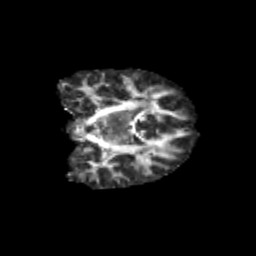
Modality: FA
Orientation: coronal
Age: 11
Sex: male
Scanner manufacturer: siemens
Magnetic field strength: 3 T
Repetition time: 3.8 s
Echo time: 0.07 s